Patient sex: M
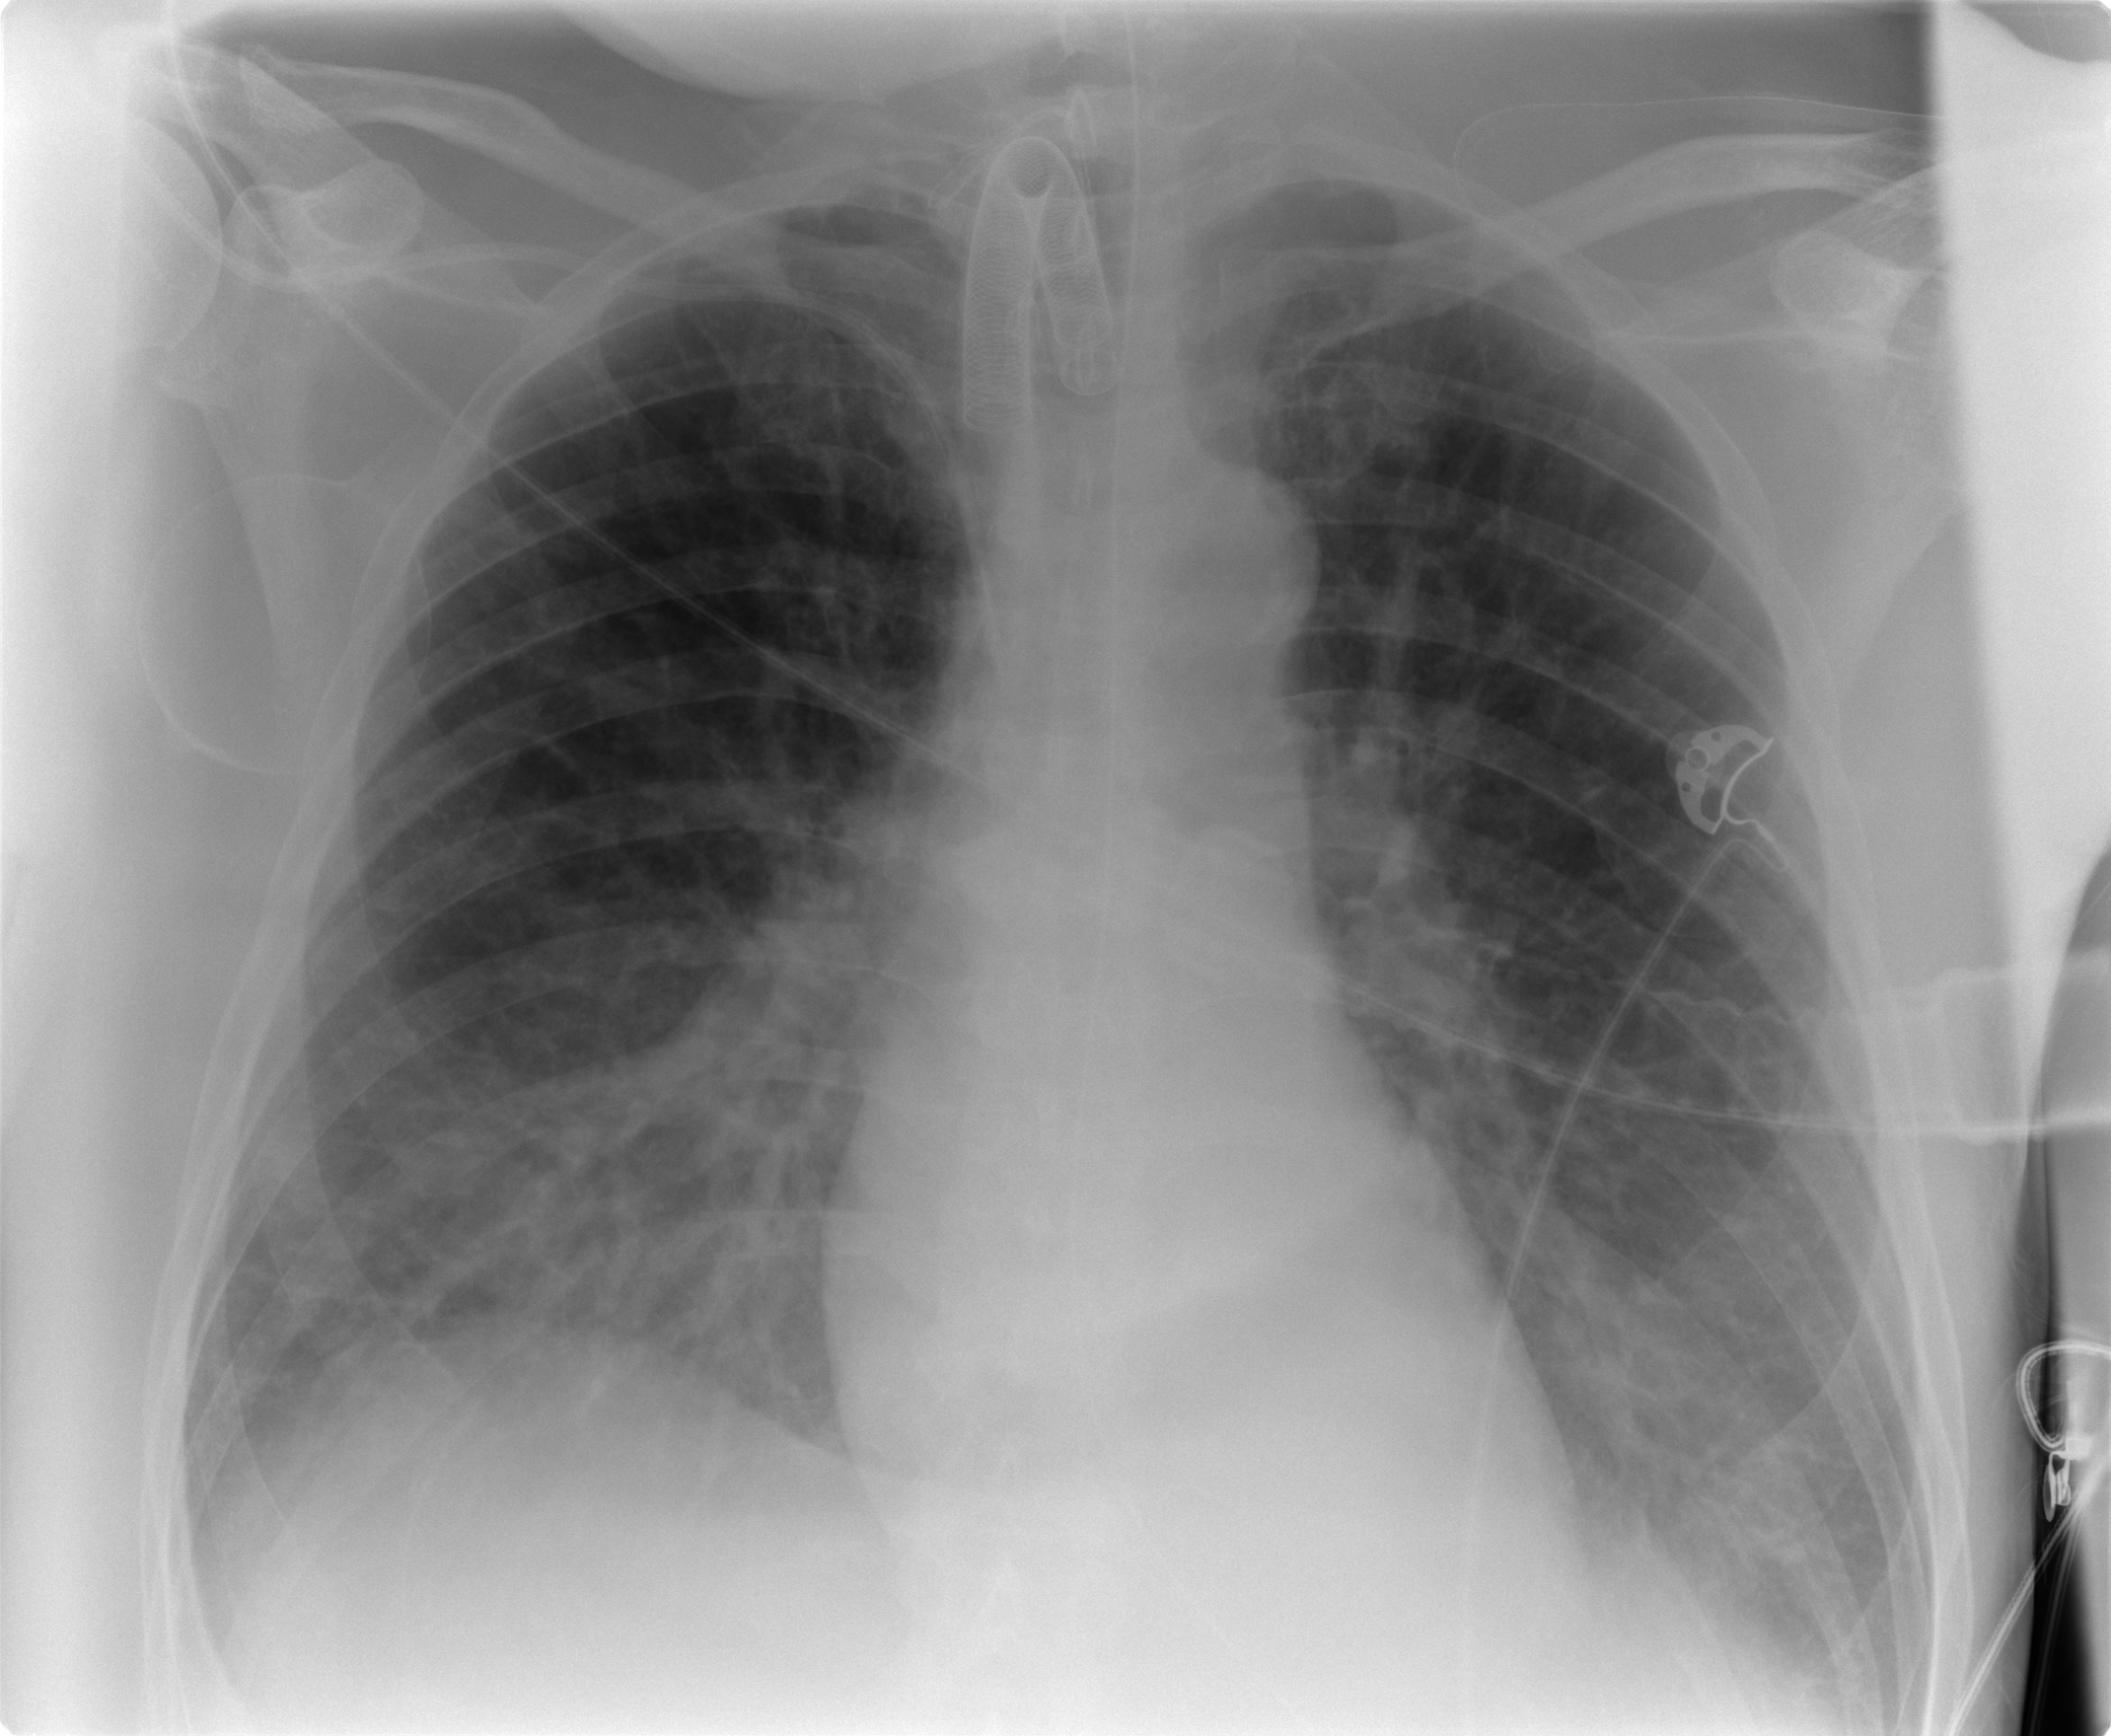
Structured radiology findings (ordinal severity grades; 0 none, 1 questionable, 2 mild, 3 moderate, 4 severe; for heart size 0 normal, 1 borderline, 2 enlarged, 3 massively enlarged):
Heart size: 0
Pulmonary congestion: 2
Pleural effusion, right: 0
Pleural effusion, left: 0
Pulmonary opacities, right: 0
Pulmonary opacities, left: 0
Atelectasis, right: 2
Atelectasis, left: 2